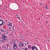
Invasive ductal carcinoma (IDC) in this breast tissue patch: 0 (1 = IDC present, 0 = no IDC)